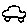
Label: car